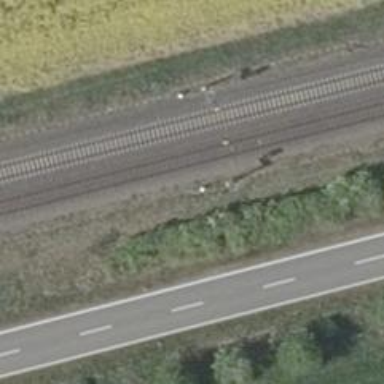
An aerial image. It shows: Railway signal.